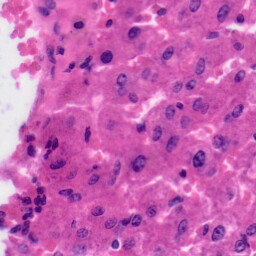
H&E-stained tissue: Liver